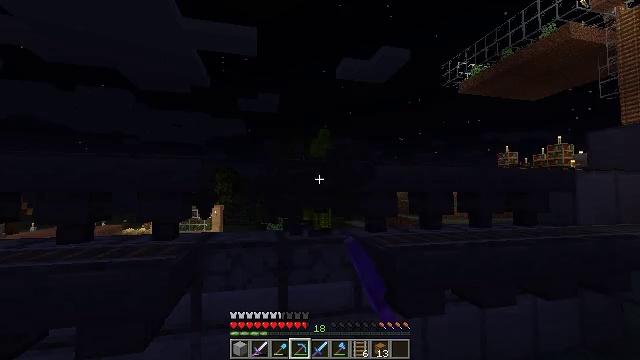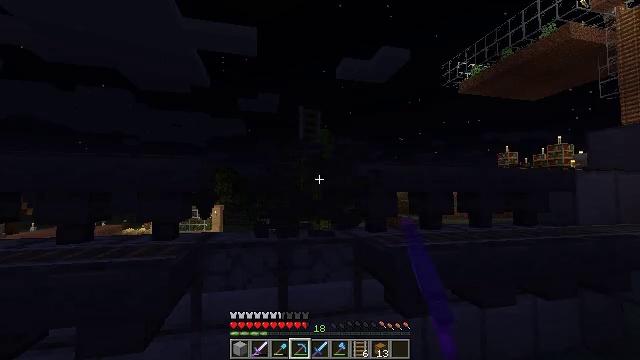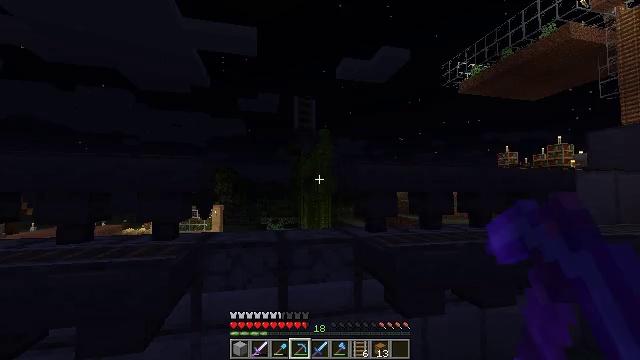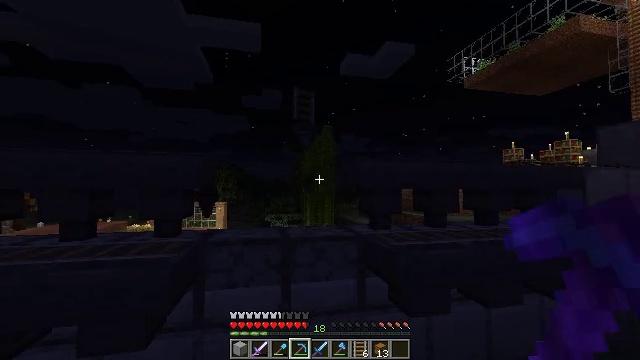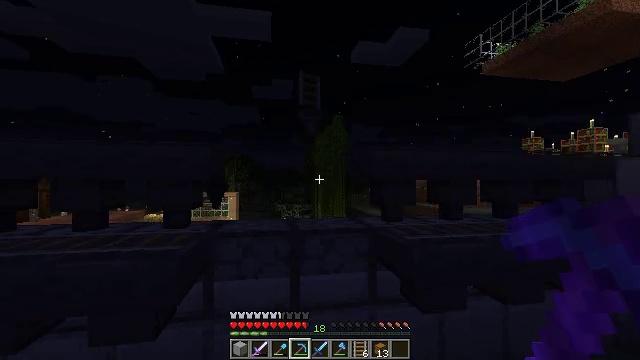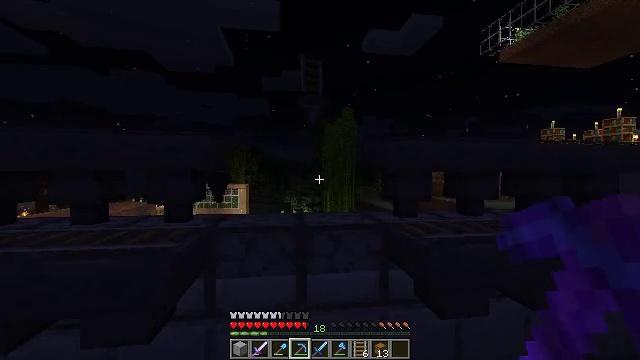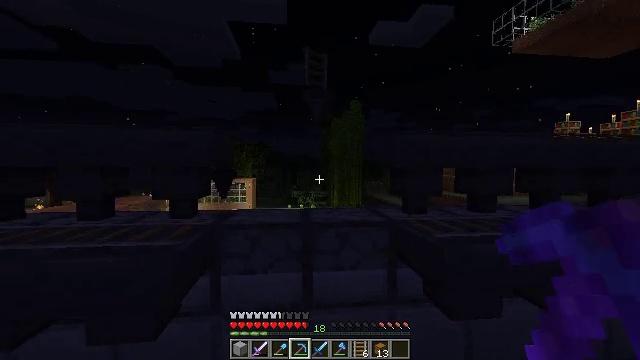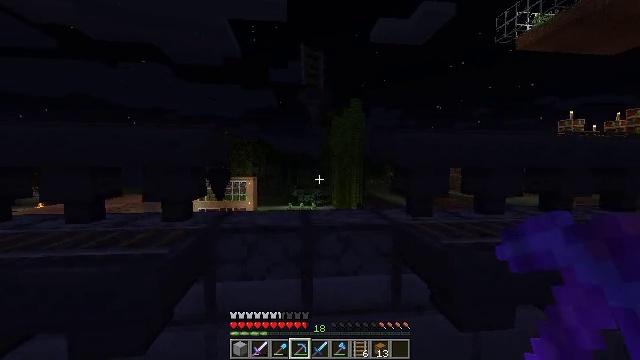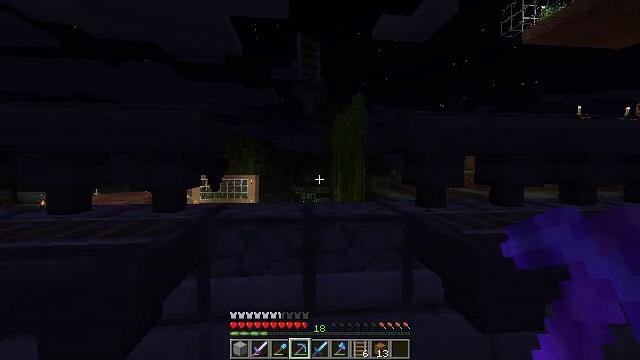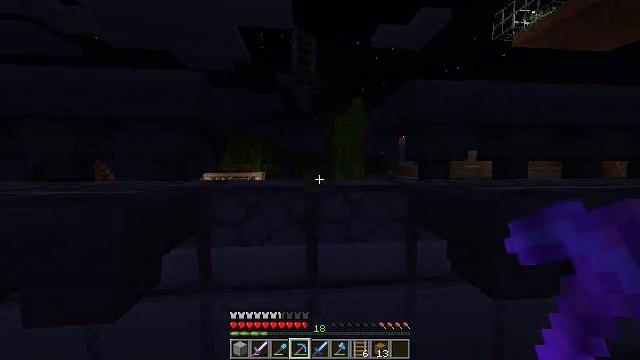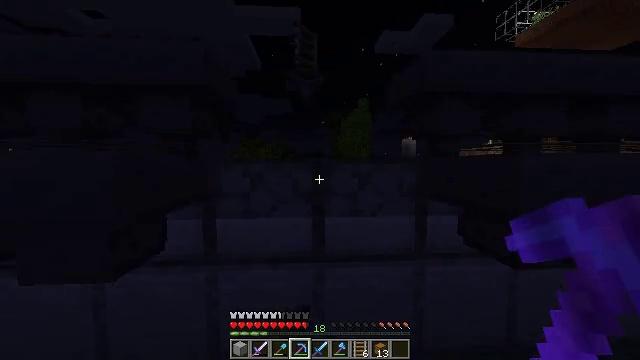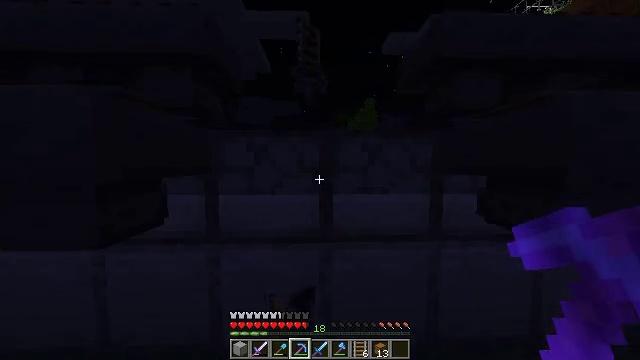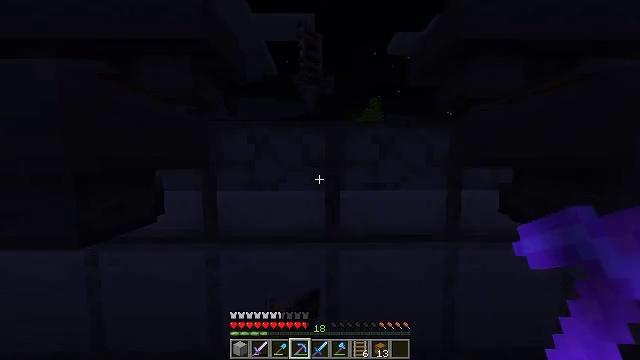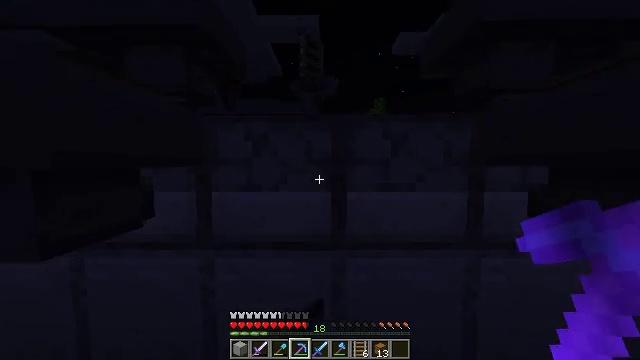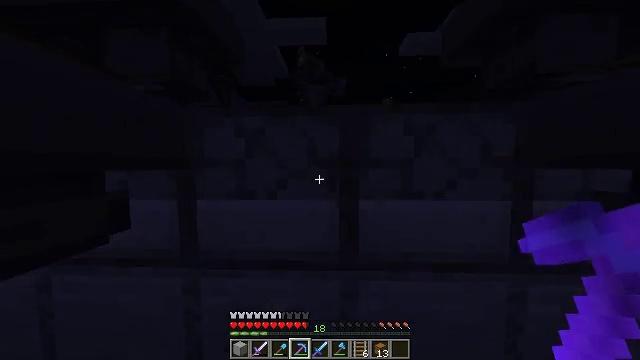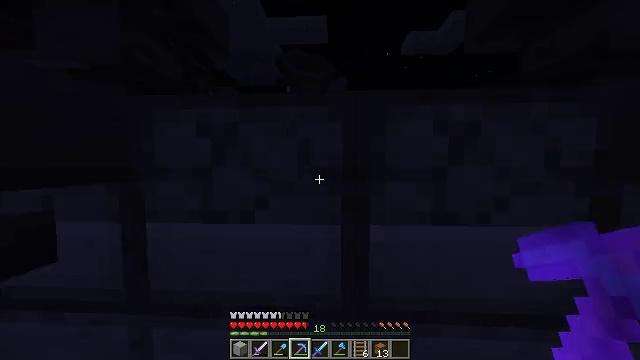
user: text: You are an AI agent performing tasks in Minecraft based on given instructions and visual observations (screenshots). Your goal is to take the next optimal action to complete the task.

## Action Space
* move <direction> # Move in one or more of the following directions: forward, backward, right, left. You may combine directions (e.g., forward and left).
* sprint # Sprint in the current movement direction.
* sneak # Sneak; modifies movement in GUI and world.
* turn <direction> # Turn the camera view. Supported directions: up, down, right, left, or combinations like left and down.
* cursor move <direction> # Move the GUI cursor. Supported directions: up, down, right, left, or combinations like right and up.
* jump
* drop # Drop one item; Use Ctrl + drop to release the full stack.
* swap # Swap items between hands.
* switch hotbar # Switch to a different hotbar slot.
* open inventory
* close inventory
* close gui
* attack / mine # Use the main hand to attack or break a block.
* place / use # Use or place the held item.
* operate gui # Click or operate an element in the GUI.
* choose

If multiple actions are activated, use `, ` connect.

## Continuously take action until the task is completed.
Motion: motion action
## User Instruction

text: Remove the furnace from its place.
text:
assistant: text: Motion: attack / mine
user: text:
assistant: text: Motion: attack / mine
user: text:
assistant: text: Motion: move forward, attack / mine
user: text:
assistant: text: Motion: move forward, turn left and down, attack / mine
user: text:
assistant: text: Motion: move forward, turn left and down
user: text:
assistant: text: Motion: move forward, turn left and down
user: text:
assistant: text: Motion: move forward
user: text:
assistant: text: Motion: move forward, sprint
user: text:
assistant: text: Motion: move forward, sprint
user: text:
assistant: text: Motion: move forward, sprint, turn left
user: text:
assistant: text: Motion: move forward, sprint, turn left
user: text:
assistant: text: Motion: move forward, turn left
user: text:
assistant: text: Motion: move forward, sprint, turn left
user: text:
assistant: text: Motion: move forward, sprint, turn left
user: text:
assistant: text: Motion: move forward, sprint
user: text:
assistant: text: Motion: move forward, sprint
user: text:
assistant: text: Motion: move forward
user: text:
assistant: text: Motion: move forward, jump
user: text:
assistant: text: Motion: move forward, jump
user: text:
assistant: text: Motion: move forward, jump
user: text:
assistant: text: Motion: move forward, jump
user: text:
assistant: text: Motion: move forward, jump
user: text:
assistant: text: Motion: move forward, jump
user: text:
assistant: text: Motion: move forward, jump
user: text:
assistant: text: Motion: move forward, jump
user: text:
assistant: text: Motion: no_op
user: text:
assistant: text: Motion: no_op
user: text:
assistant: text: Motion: no_op
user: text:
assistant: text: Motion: no_op
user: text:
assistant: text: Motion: no_op